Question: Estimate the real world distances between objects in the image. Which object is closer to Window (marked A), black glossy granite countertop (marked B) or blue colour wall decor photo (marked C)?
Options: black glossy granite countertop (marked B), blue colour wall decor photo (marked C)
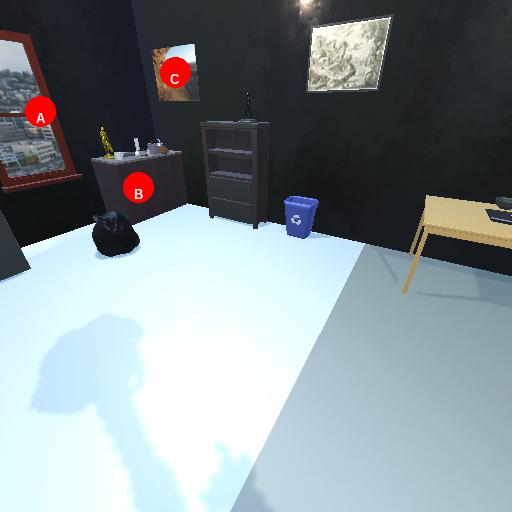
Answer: black glossy granite countertop (marked B)